Interaction volume radius: 5 \u00c5
Interaction volume height: 30 \u00c5
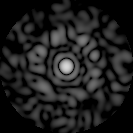
Disorder parameter: 0.8078